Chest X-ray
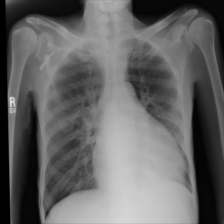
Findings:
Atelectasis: positive
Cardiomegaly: positive
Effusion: negative
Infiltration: positive
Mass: negative
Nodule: negative
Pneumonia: negative
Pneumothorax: negative
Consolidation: negative
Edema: negative
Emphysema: negative
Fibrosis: negative
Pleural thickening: negative
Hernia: negative